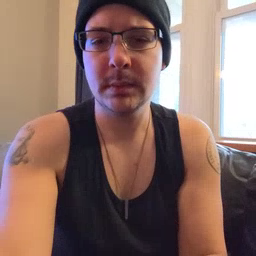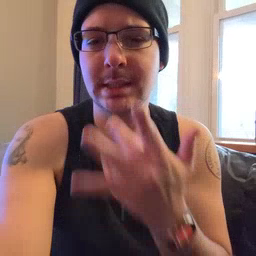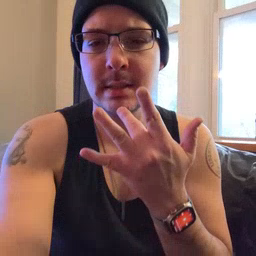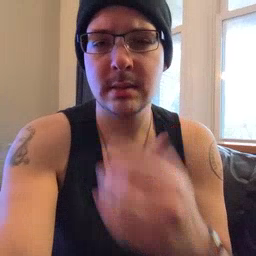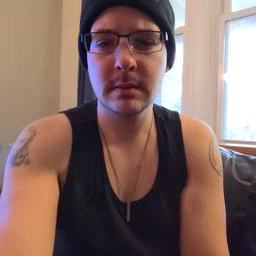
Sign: taste